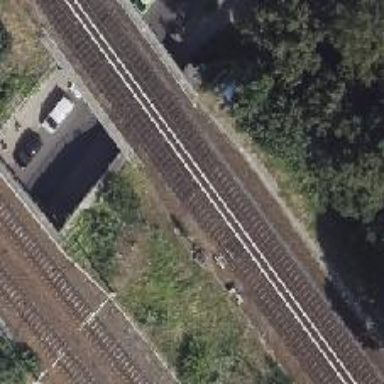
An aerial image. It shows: Railway signal.